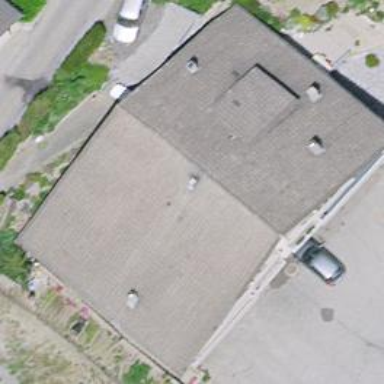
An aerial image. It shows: Gabled roof apartments building.